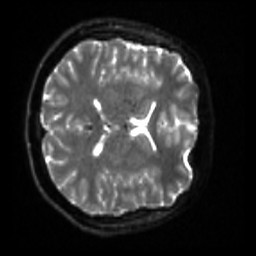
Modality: sbref
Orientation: axial
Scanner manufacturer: siemens
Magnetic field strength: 3 T
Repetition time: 4 s
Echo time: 0.0594 s